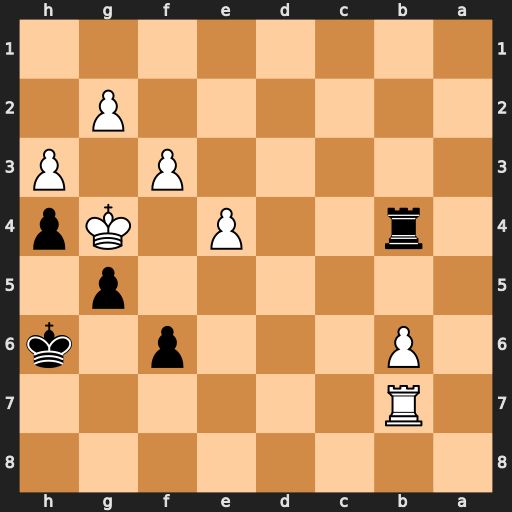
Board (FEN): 8/1R6/1P3p1k/6p1/1r2P1Kp/5P1P/6P1/8
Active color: b
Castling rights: -
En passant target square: -
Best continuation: Kg6 f4 Rb3 fxg5 fxg5 Rg7+ Kxg7